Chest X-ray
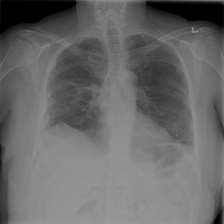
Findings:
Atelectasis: negative
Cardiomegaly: negative
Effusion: negative
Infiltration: negative
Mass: negative
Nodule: negative
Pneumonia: negative
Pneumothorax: negative
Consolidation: negative
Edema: negative
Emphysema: positive
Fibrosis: negative
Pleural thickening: negative
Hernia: negative